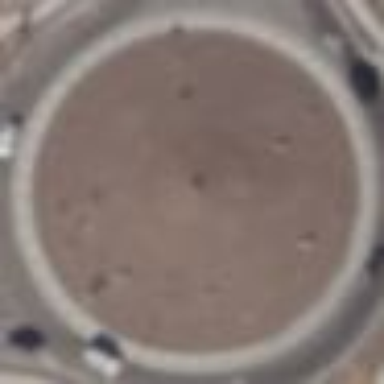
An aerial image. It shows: Asphalt road that is secondary route leading to roundabout.